Question:
So i am trying to get it so that it orders this list from highest value to lowest value by using the 2nd column of the 2d string array.
By looking online the answer seemed to be simple all i had to do was make my own comparator.
Which looks like this in the code
'''
Arrays.sort(stockPriceAndNameSorted, new Comparator<String[]>() {
@Override
public int compare(final String[] entry1, final String[] entry2) {
return entry1[1].compareTo(entry2[1]);
}
});
'''
But as you can see it is not being ordered as it should, if for example i give it the values, 1,2,3,4,5 it works fine. Change that to 1,11,3,4,5 however and it doesn't work as it should.
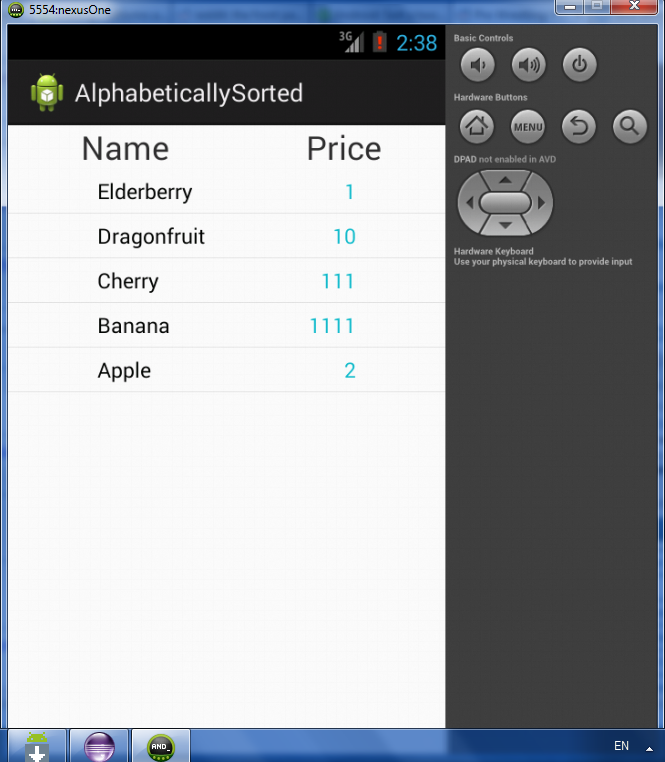
Answer: You compared the 'String' values, which results in a different order than numeric order. Compare the integer values instead:
'''
Arrays.sort(stockPriceAndNameSorted, new Comparator<String[]>() {
@Override
public int compare(final String[] entry1, final String[] entry2) {
return Integer.valueOf(entry1[1]).compareTo(Integer.valueOf(entry2[1]));
}
});
'''
You may want to substitute another numeric class for 'Integer' if, for example, you have numbers with decimal points in your strings. Also, you may want to handle the 'NumberFormatException' that may occur if the string value isn't able to be parsed as a number.